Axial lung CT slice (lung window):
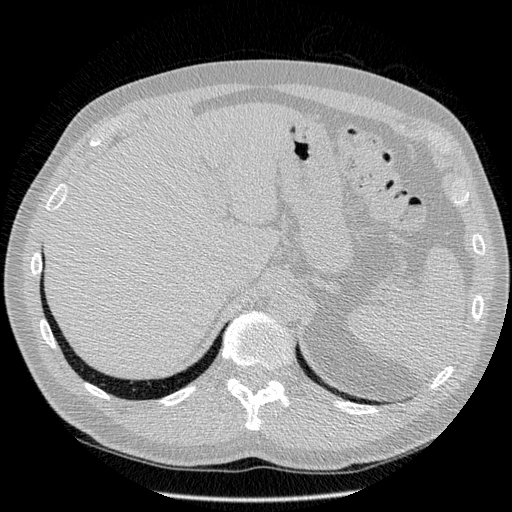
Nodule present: no